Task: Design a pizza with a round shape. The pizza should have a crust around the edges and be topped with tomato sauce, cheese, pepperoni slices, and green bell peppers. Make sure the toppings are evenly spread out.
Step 513:
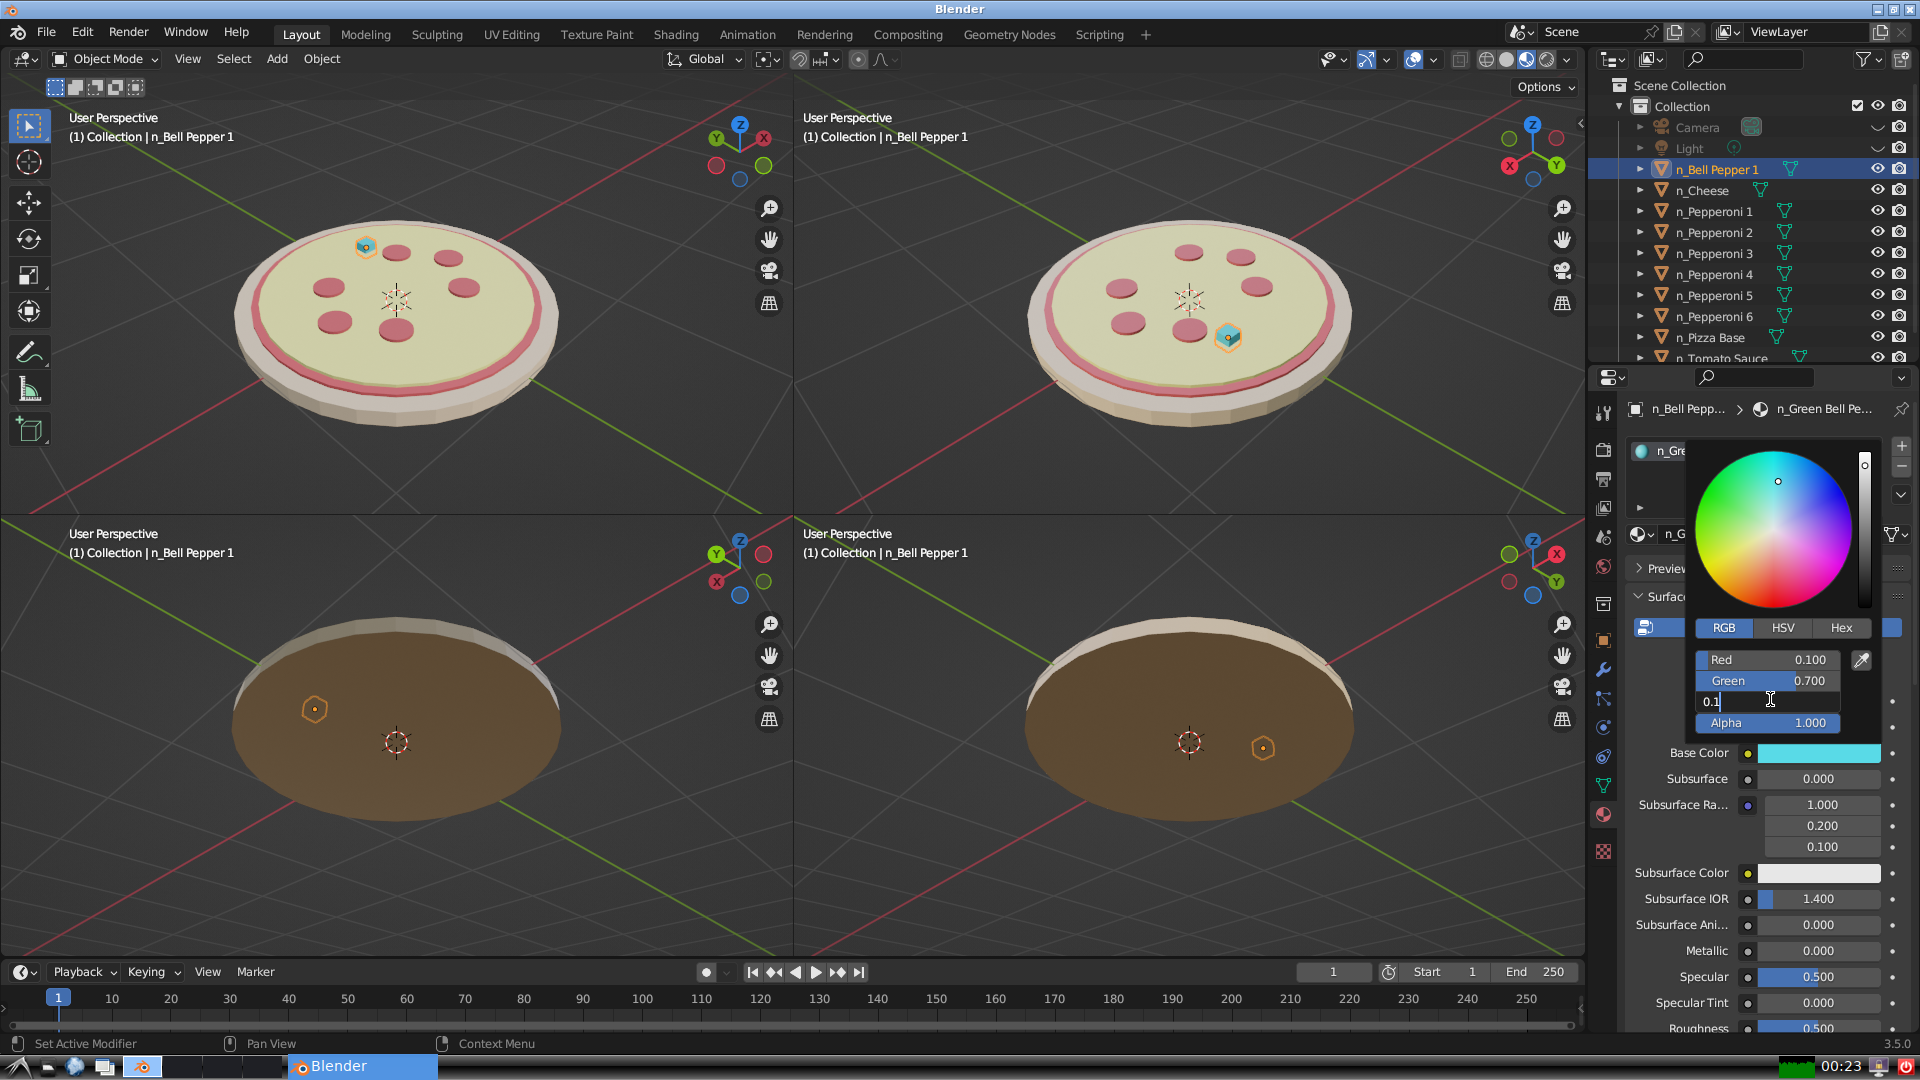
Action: {"key_press": ['Return']}